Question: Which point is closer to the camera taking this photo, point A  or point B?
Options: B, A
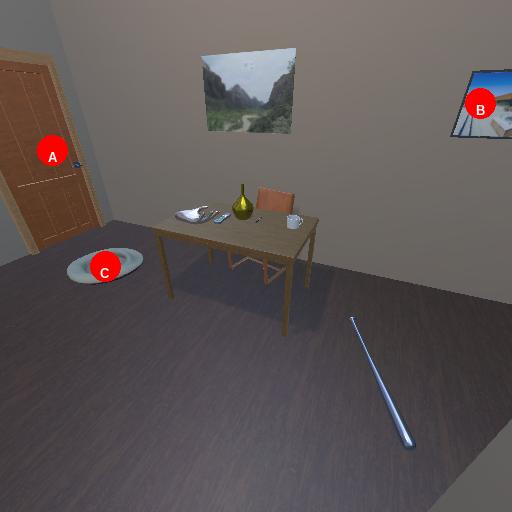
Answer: B